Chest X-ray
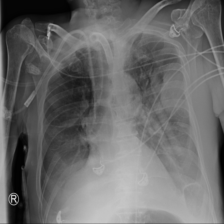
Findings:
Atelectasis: positive
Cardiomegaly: negative
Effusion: positive
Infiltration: positive
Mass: negative
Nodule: negative
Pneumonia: negative
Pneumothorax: negative
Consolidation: negative
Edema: negative
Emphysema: negative
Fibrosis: negative
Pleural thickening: negative
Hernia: negative